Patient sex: M
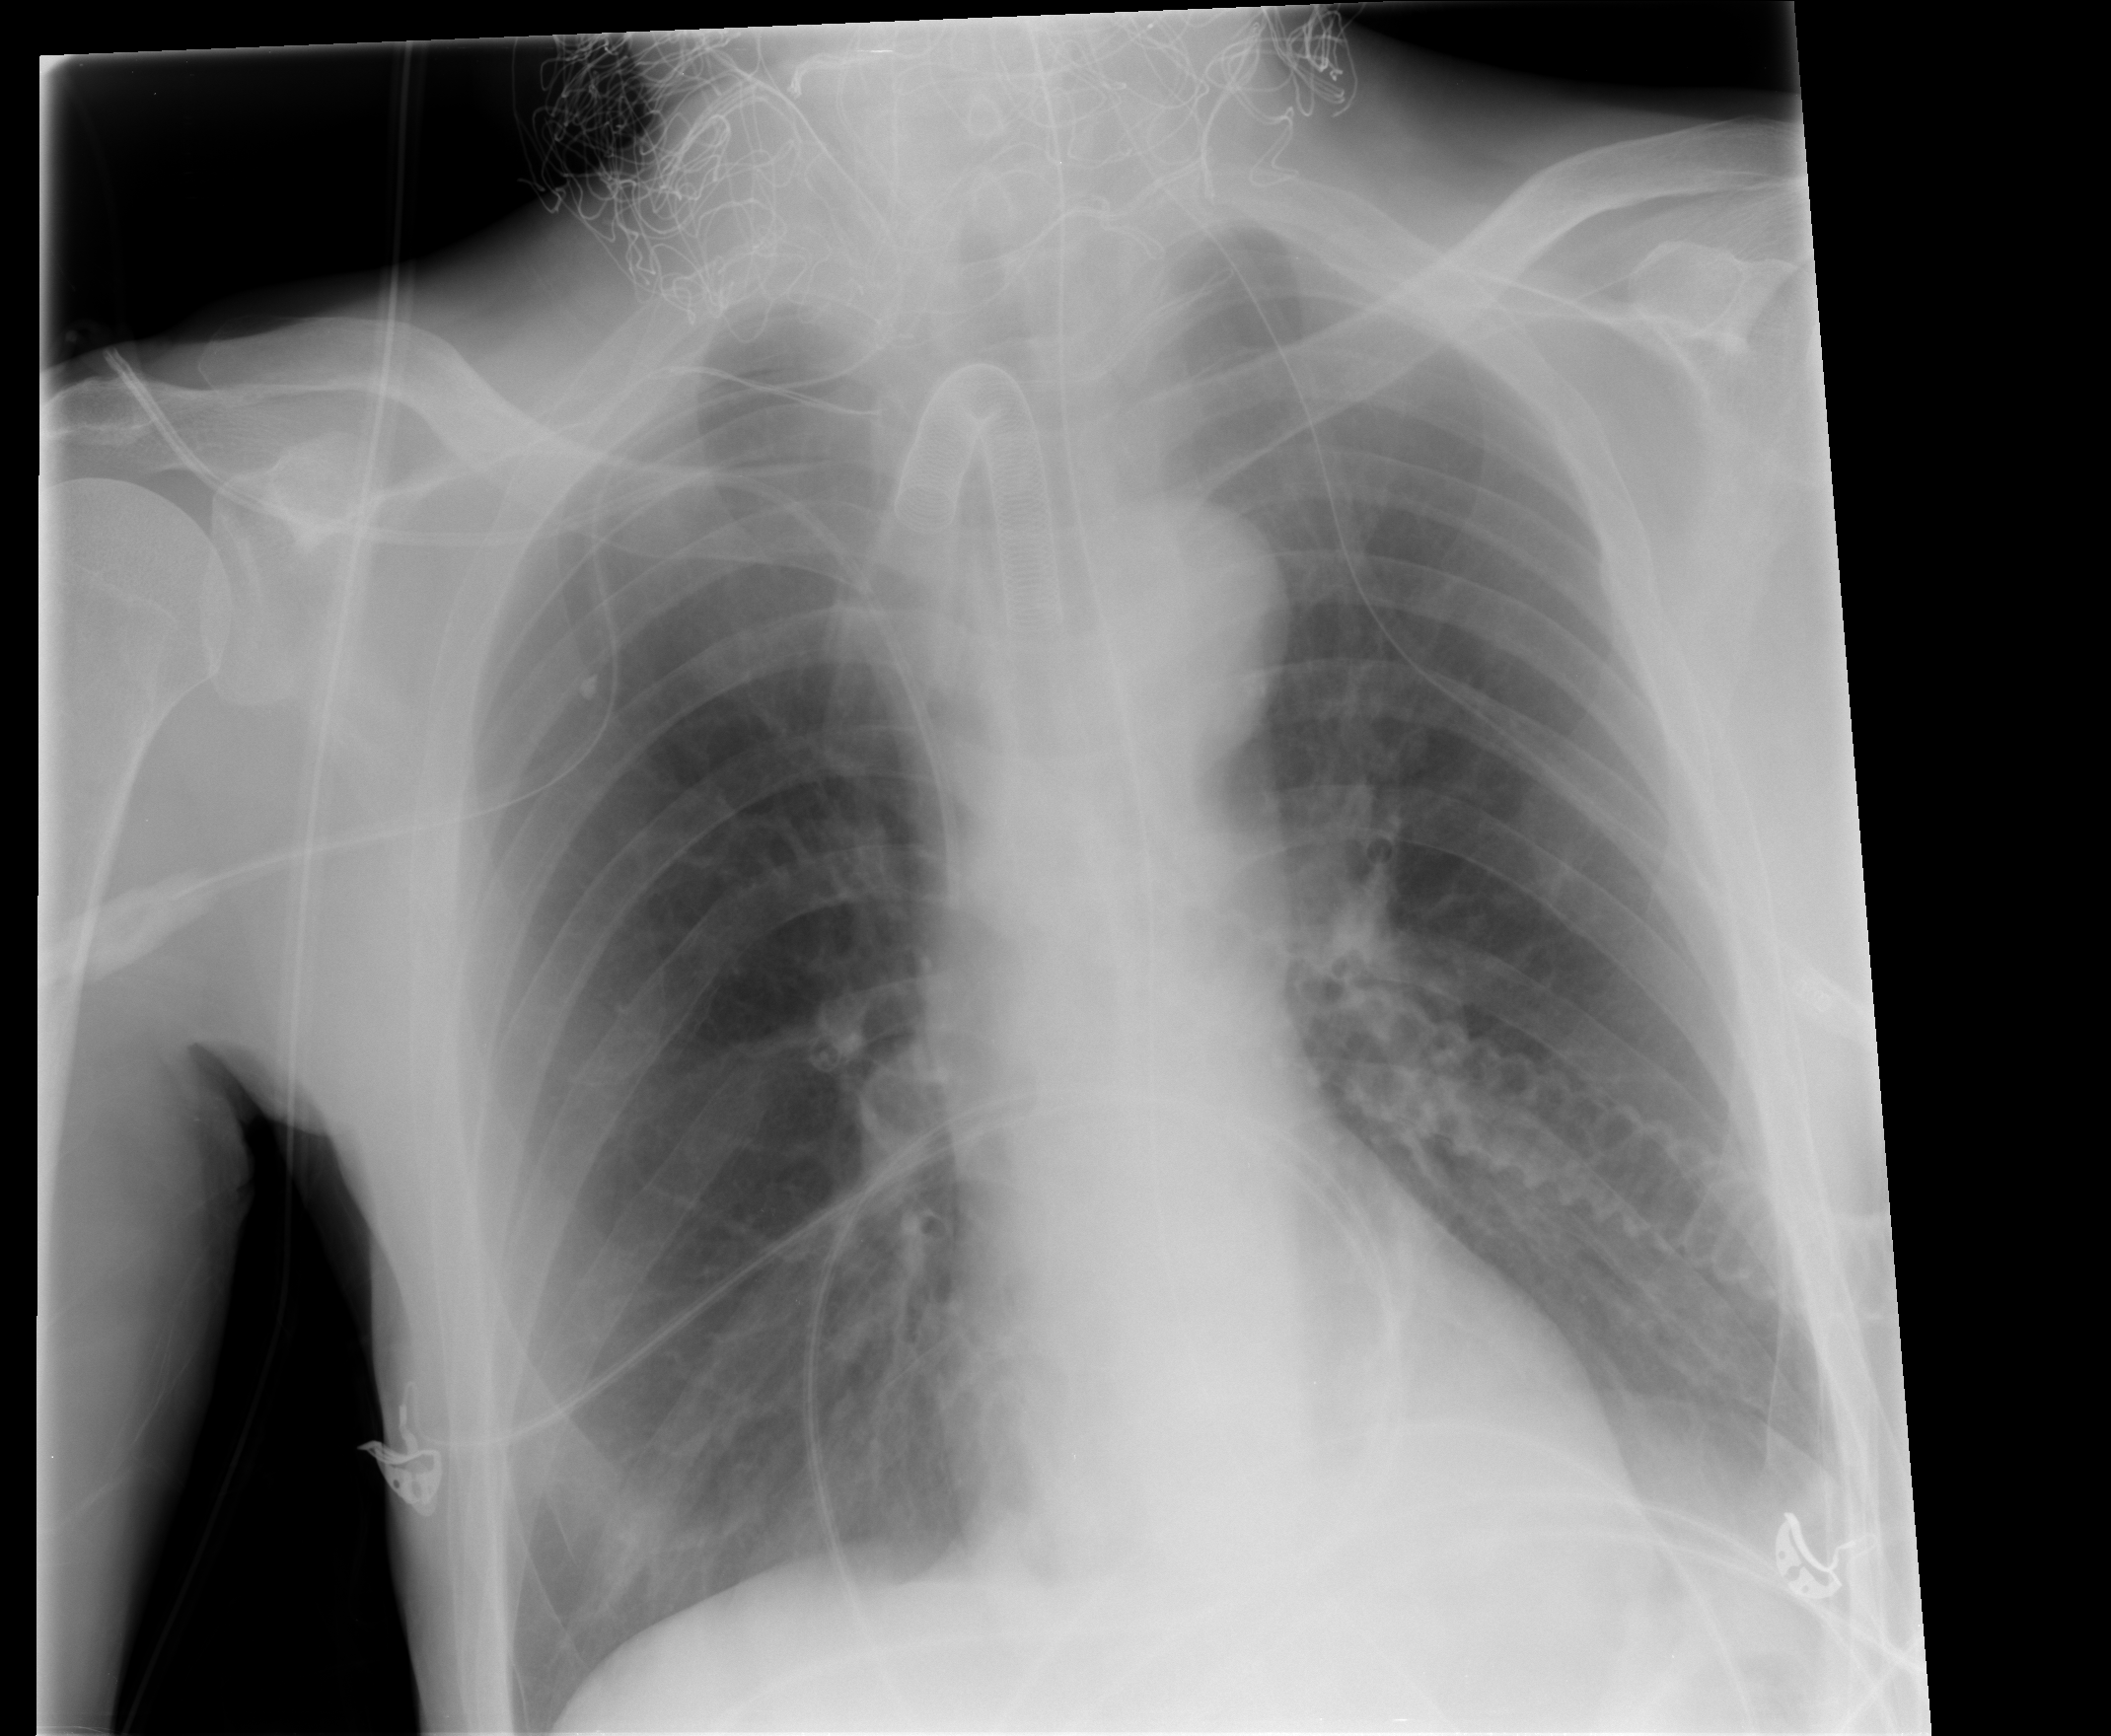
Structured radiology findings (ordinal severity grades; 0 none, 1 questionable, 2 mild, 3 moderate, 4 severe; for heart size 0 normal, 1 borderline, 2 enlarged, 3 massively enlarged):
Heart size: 0
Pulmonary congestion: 0
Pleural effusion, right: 0
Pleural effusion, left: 1
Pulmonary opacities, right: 0
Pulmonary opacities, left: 0
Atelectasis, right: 0
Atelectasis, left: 0